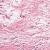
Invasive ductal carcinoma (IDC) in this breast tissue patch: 0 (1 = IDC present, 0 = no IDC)